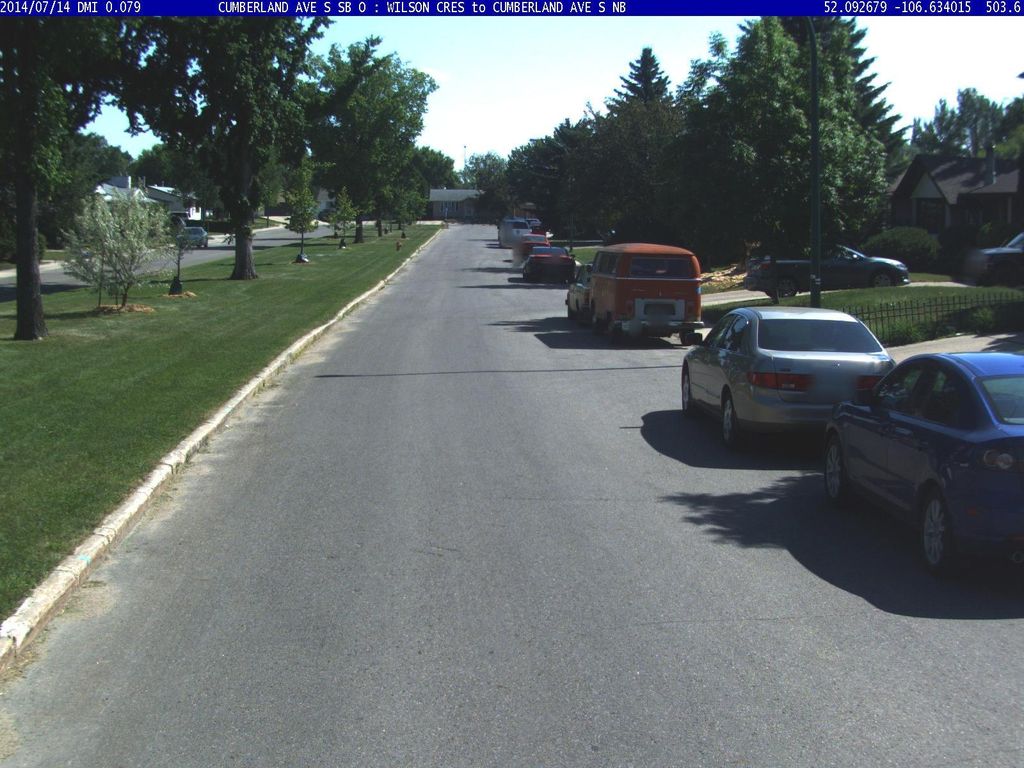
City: saskatoon